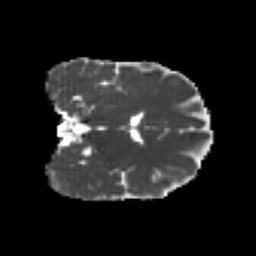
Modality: MD
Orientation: coronal
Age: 20
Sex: female
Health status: healthy
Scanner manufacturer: philips
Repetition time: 7.391 s
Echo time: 0.08599 s